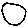
Label: circle